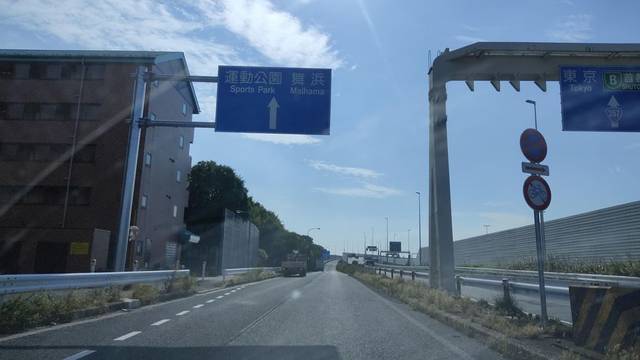
Region: Japan
Coordinates: 35.641, 139.893